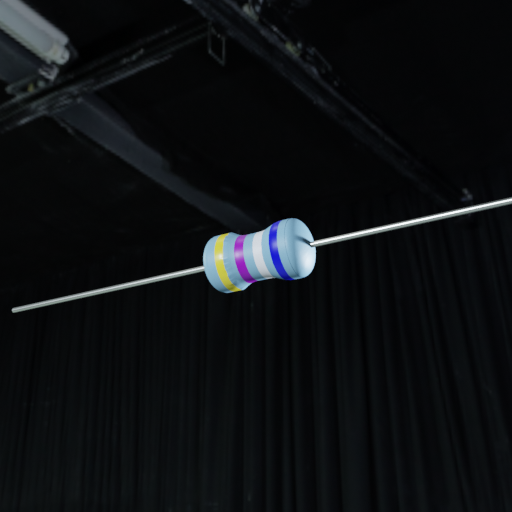
Resistor colour bands (in order): yellow, violet, white, blue